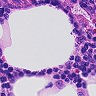
Metastatic tissue present: no